Field crop: tomato
Growth stage: 1
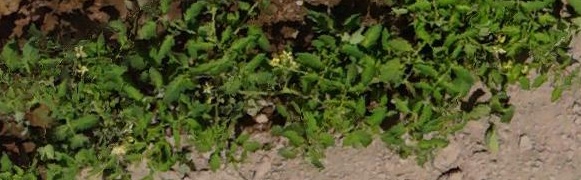
Species: tomato